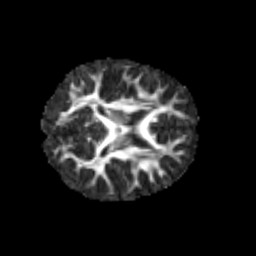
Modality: FA
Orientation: axial
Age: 7
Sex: male
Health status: healthy